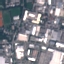
Land use / land cover: Industrial